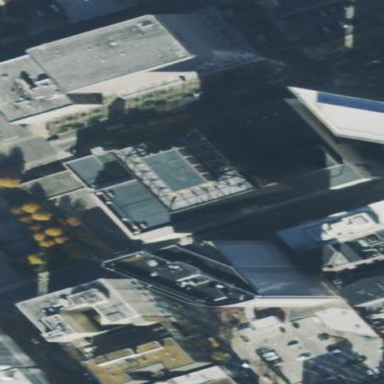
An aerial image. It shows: Beige building with tar paper roof.